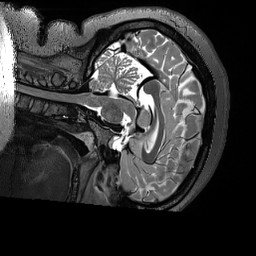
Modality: T2w
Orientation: sagittal
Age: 21
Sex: female
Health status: healthy
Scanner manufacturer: siemens
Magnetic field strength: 3 T
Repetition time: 3.2 s
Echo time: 0.563 s